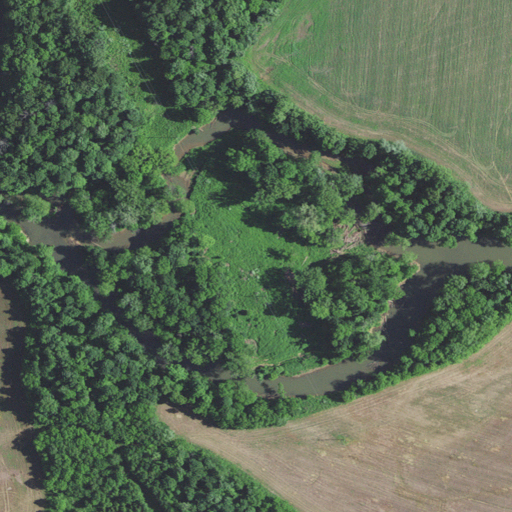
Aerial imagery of island in Kentucky named Sycamore Island containing deciduous forest, cultivated crops, and mixed forest